Field crop: maize
Growth stage: 2
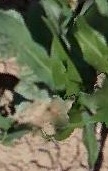
Species: maize